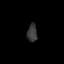
Tissue: skin
Cell type: Others
Senescence score: 0.7302
Nuclear area (px): 174
Mean DAPI intensity: 55.868